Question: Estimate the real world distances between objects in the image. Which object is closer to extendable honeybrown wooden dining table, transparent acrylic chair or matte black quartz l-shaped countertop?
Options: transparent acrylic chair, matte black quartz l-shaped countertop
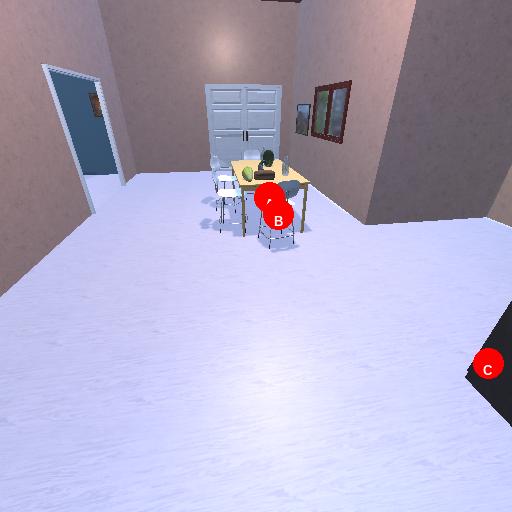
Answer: transparent acrylic chair